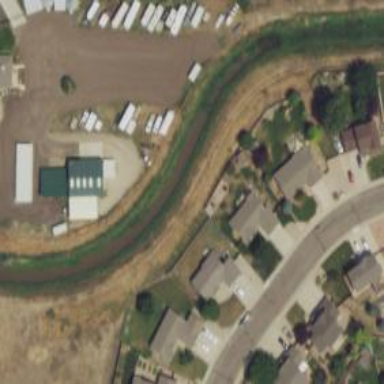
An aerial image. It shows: Canal used for irrigation purposes.